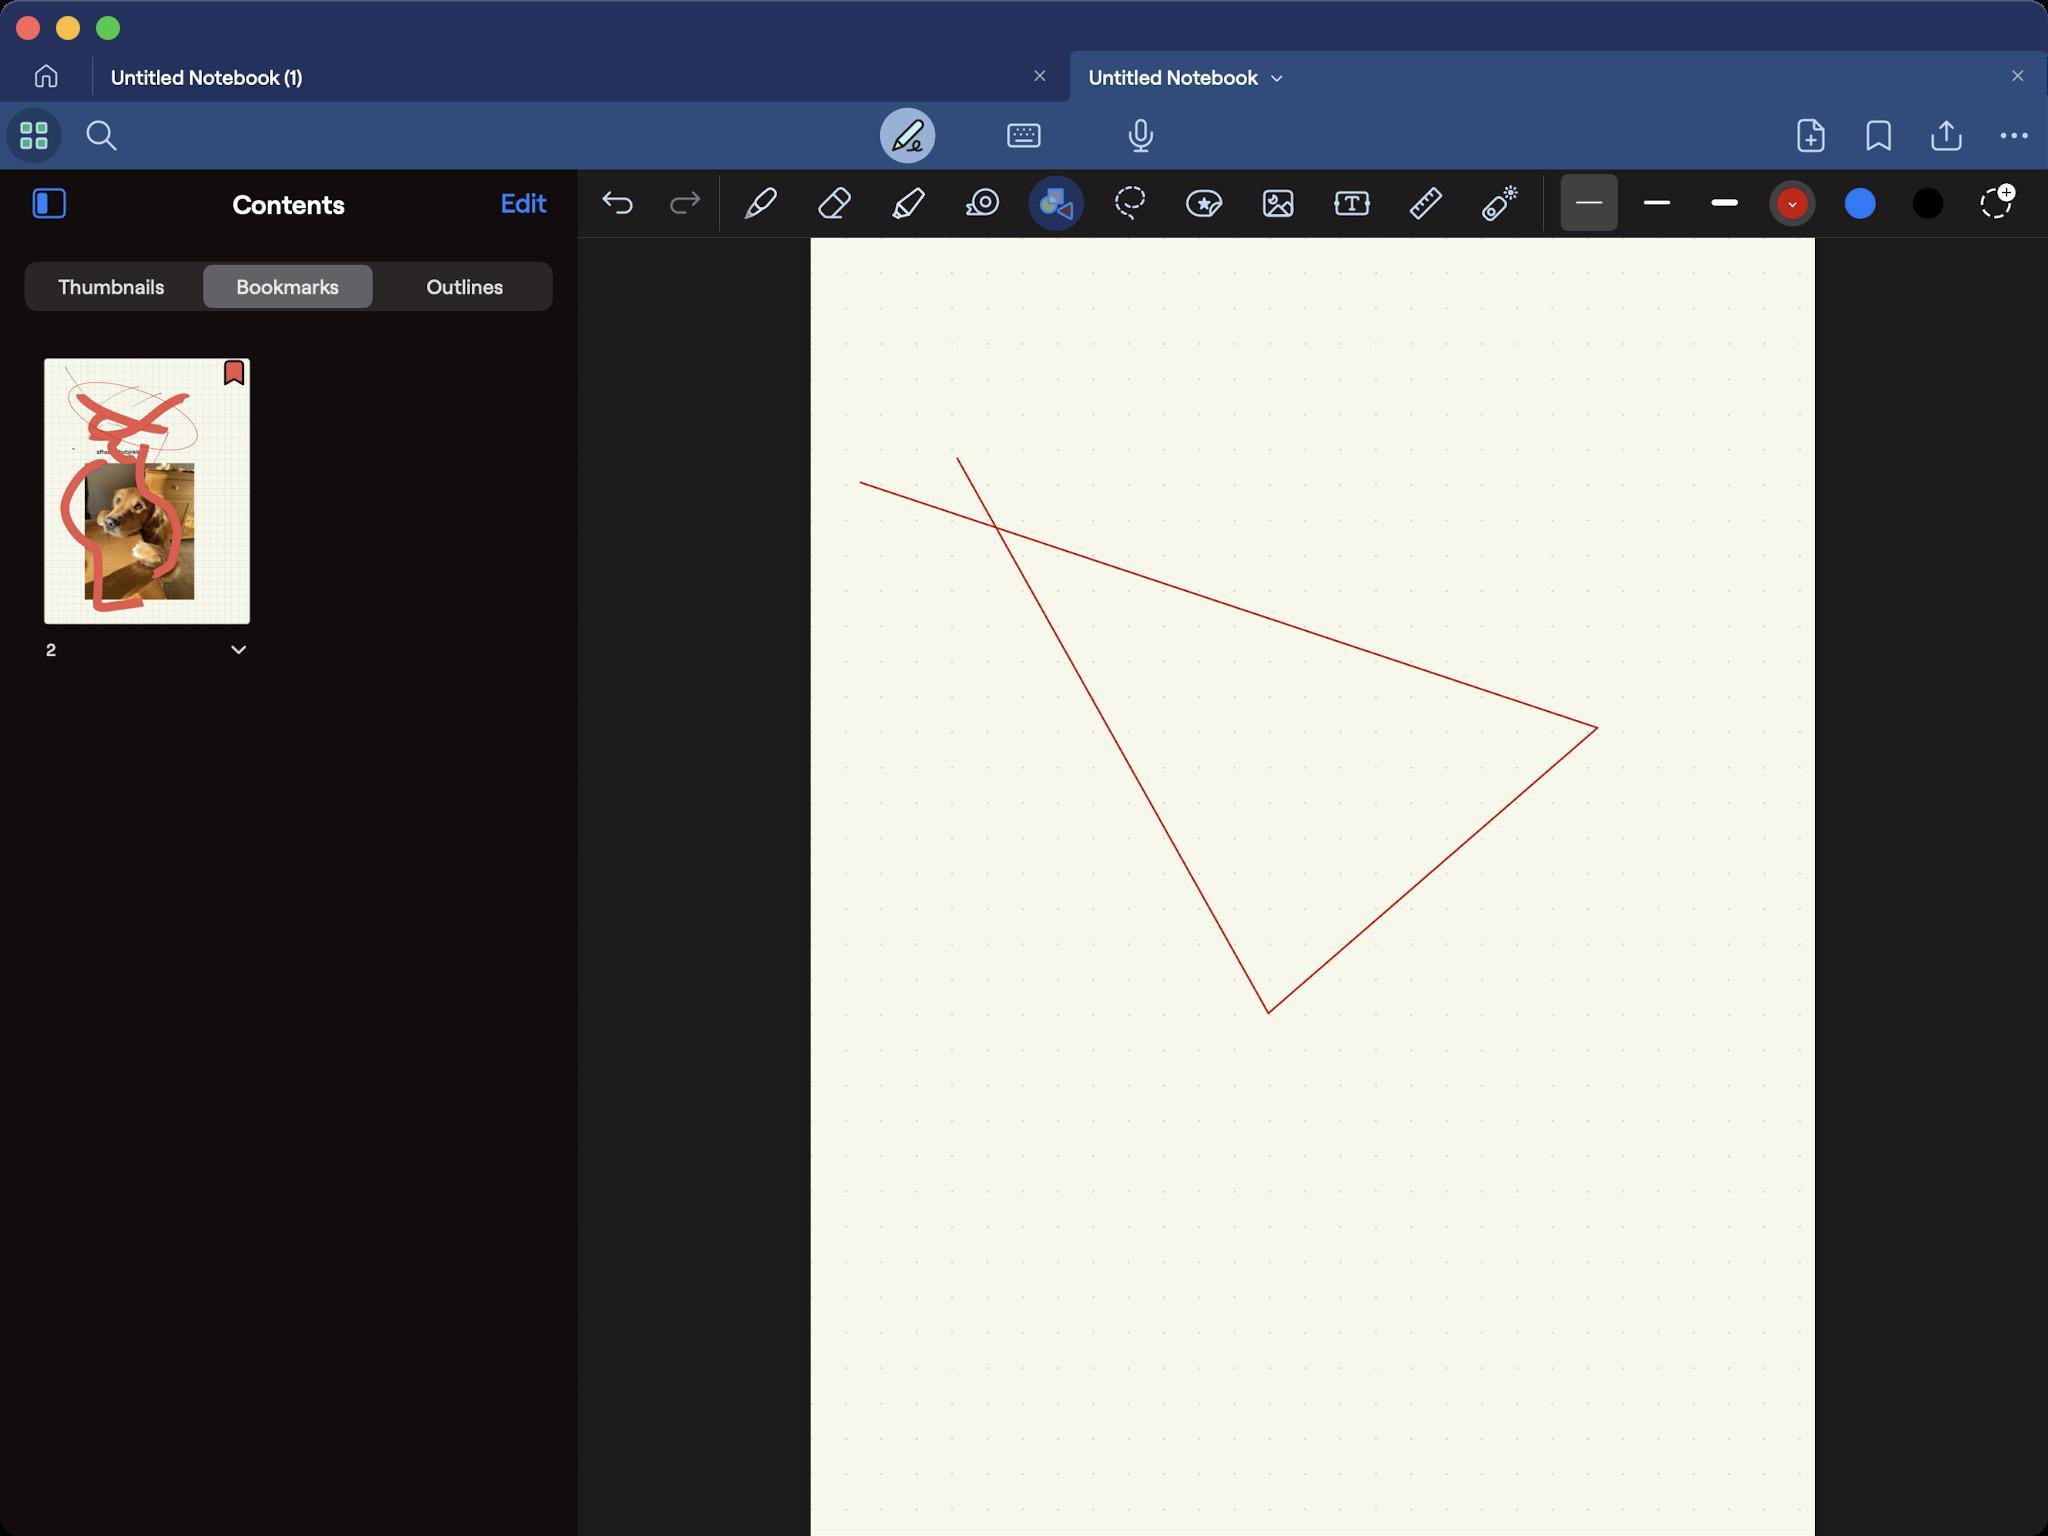
Accessibility tree:
{"name": "Untitled_Notebook", "role": "AXWindow", "description": null, "role_description": "standard window", "value": null, "position": "352.00;95.00", "size": "1024;768", "children": [{"name": null, "role": "AXGroup", "description": null, "role_description": "group", "value": null, "position": "0.00;0.00", "size": "1024;768", "children": [{"name": null, "role": "AXGroup", "description": null, "role_description": "group", "value": null, "position": "0.00;0.00", "size": "1024;28", "children": []}, {"name": null, "role": "AXGroup", "description": null, "role_description": "group", "value": null, "position": "0.00;0.00", "size": "1024;15", "children": []}, {"name": null, "role": "AXGroup", "description": null, "role_description": "group", "value": null, "position": "0.00;0.00", "size": "1024;768", "children": [{"name": null, "role": "AXButton", "description": "Home", "role_description": "button", "value": null, "position": "0.00;25.41", "size": "46;25", "children": []}, {"name": null, "role": "AXGroup", "description": null, "role_description": "collection", "value": null, "position": "46.20;25.41", "size": "978;25", "children": [{"name": null, "role": "AXStaticText", "description": "Tab Untitled Notebook (1)", "role_description": "text", "value": null, "position": "46.20;25.41", "size": "489;25", "children": []}, {"name": null, "role": "AXStaticText", "description": "Tab Untitled Notebook", "role_description": "text", "value": null, "position": "535.15;25.41", "size": "489;25", "children": []}]}, {"name": null, "role": "AXGroup", "description": "Toolbar", "role_description": "group", "value": null, "position": "0.00;50.82", "size": "1024;34", "children": [{"name": null, "role": "AXGroup", "description": null, "role_description": "group", "value": null, "position": "0.00;50.82", "size": "1024;34", "children": [{"name": null, "role": "AXButton", "description": "Study Navigator", "role_description": "button", "value": null, "position": "0.00;53.13", "size": "34;29", "children": []}, {"name": null, "role": "AXButton", "description": "Search", "role_description": "button", "value": null, "position": "33.88;53.13", "size": "34;29", "children": []}, {"name": null, "role": "AXButton", "description": "Read only", "role_description": "button", "value": null, "position": "436.59;53.13", "size": "34;29", "children": []}, {"name": null, "role": "AXButton", "description": "typing", "role_description": "button", "value": null, "position": "495.11;53.13", "size": "34;29", "children": []}, {"name": null, "role": "AXButton", "description": "Record", "role_description": "button", "value": null, "position": "553.63;53.13", "size": "34;29", "children": []}, {"name": null, "role": "AXButton", "description": "Add", "role_description": "button", "value": null, "position": "888.58;53.90", "size": "34;28", "children": []}, {"name": null, "role": "AXButton", "description": "Bookmark", "role_description": "button", "value": null, "position": "922.46;53.90", "size": "34;28", "children": []}, {"name": null, "role": "AXButton", "description": "Share", "role_description": "button", "value": null, "position": "956.34;53.90", "size": "34;28", "children": []}, {"name": null, "role": "AXButton", "description": "More", "role_description": "button", "value": null, "position": "990.22;53.90", "size": "34;28", "children": []}]}]}, {"name": null, "role": "AXGroup", "description": null, "role_description": "group", "value": null, "position": "0.00;84.70", "size": "289;684", "children": [{"name": null, "role": "AXGroup", "description": "Toolbar", "role_description": "group", "value": null, "position": "0.00;84.70", "size": "289;34", "children": [{"name": null, "role": "AXGroup", "description": null, "role_description": "group", "value": null, "position": "0.00;84.70", "size": "289;34", "children": [{"name": null, "role": "AXButton", "description": "sidebar", "role_description": "button", "value": null, "position": "0.00;84.70", "size": "38;34", "children": []}, {"name": null, "role": "AXStaticText", "description": "Contents", "role_description": "text", "value": null, "position": "116.27;93.94", "size": "56;16", "children": []}, {"name": null, "role": "AXButton", "description": "Edit", "role_description": "button", "value": null, "position": "244.09;84.70", "size": "45;34", "children": []}]}]}, {"name": null, "role": "AXTabGroup", "description": null, "role_description": "tab group", "value": null, "position": "12.32;130.90", "size": "264;25", "children": [{"name": null, "role": "AXRadioButton", "description": "Thumbnails", "role_description": "tab", "value": 0, "position": "12.32;130.90", "size": "87;25", "children": []}, {"name": null, "role": "AXRadioButton", "description": "Bookmarks", "role_description": "tab", "value": 1, "position": "100.10;130.90", "size": "88;25", "children": []}, {"name": null, "role": "AXRadioButton", "description": "Outlines", "role_description": "tab", "value": 0, "position": "188.65;130.90", "size": "88;25", "children": []}]}, {"name": null, "role": "AXGroup", "description": null, "role_description": "collection", "value": null, "position": "0.00;167.09", "size": "289;601", "children": [{"name": null, "role": "AXStaticText", "description": "Page 2, Favorited", "role_description": "text", "value": null, "position": "12.32;174.79", "size": "123;185", "children": []}]}]}, {"name": null, "role": "AXGroup", "description": null, "role_description": "group", "value": null, "position": "288.75;84.70", "size": "735;34", "children": [{"name": null, "role": "AXGroup", "description": null, "role_description": "group", "value": "undoRedoStackView", "position": "288.75;84.70", "size": "74;34", "children": [{"name": null, "role": "AXButton", "description": "tool undo", "role_description": "button", "value": null, "position": "291.83;84.70", "size": "34;34", "children": []}, {"name": null, "role": "AXButton", "description": "tool redo", "role_description": "button", "value": null, "position": "325.71;84.70", "size": "34;34", "children": []}]}, {"name": null, "role": "AXGroup", "description": null, "role_description": "group", "value": "toolsStackView", "position": "363.44;84.70", "size": "408;34", "children": [{"name": null, "role": "AXButton", "description": "tool fountainpen", "role_description": "button", "value": null, "position": "366.52;84.70", "size": "28;34", "children": []}, {"name": null, "role": "AXButton", "description": "tool segment eraser", "role_description": "button", "value": null, "position": "403.48;84.70", "size": "28;34", "children": []}, {"name": null, "role": "AXButton", "description": "tool highlighter", "role_description": "button", "value": null, "position": "440.44;84.70", "size": "28;34", "children": []}, {"name": null, "role": "AXButton", "description": "tool tape", "role_description": "button", "value": null, "position": "477.40;84.70", "size": "28;34", "children": []}, {"name": null, "role": "AXButton", "description": "tool shapes", "role_description": "button", "value": null, "position": "514.36;84.70", "size": "28;34", "children": []}, {"name": null, "role": "AXButton", "description": "tool lasso", "role_description": "button", "value": null, "position": "551.32;84.70", "size": "28;34", "children": []}, {"name": null, "role": "AXButton", "description": "tool elements", "role_description": "button", "value": null, "position": "588.28;84.70", "size": "28;34", "children": []}, {"name": null, "role": "AXButton", "description": "tool image", "role_description": "button", "value": null, "position": "625.24;84.70", "size": "28;34", "children": []}, {"name": null, "role": "AXButton", "description": "tool texttool", "role_description": "button", "value": null, "position": "662.20;84.70", "size": "28;34", "children": []}, {"name": null, "role": "AXButton", "description": "tool ruler", "role_description": "button", "value": null, "position": "699.16;84.70", "size": "28;34", "children": []}, {"name": null, "role": "AXButton", "description": "tool laser", "role_description": "button", "value": null, "position": "736.12;84.70", "size": "28;34", "children": []}, {"name": null, "role": "AXButton", "description": "tool timer", "role_description": "button", "value": null, "position": "773.08;84.70", "size": "28;34", "children": []}]}, {"name": null, "role": "AXGroup", "description": null, "role_description": "group", "value": "penSizeAndColorStackView", "position": "771.54;84.70", "size": "253;34", "children": [{"name": null, "role": "AXGroup", "description": null, "role_description": "collection", "value": null, "position": "777.70;84.70", "size": "246;34", "children": [{"name": null, "role": "AXGroup", "description": null, "role_description": "group", "value": null, "position": "780.78;87.78", "size": "28;28", "children": [{"name": null, "role": "AXButton", "description": "Thickness picker 1", "role_description": "button", "value": "0.3 mm", "position": "780.01;81.62", "size": "29;39", "children": []}]}, {"name": null, "role": "AXGroup", "description": null, "role_description": "group", "value": null, "position": "814.66;87.78", "size": "28;28", "children": [{"name": null, "role": "AXButton", "description": "Thickness picker 2", "role_description": "button", "value": "0.9 mm", "position": "813.89;81.62", "size": "29;39", "children": []}]}, {"name": null, "role": "AXGroup", "description": null, "role_description": "group", "value": null, "position": "848.54;87.78", "size": "28;28", "children": [{"name": null, "role": "AXButton", "description": "Thickness picker 3", "role_description": "button", "value": "1.5 mm", "position": "847.77;81.62", "size": "29;39", "children": []}]}, {"name": null, "role": "AXGroup", "description": null, "role_description": "group", "value": null, "position": "882.42;87.78", "size": "28;28", "children": [{"name": null, "role": "AXButton", "description": "Color picker 1", "role_description": "button", "value": "Red 82% Green 0% Blue 0%", "position": "882.42;87.78", "size": "28;28", "children": []}]}, {"name": null, "role": "AXGroup", "description": null, "role_description": "group", "value": null, "position": "916.30;87.78", "size": "28;28", "children": [{"name": null, "role": "AXButton", "description": "Color picker 2", "role_description": "button", "value": "Red 0% Green 48% Blue 100%", "position": "916.30;87.78", "size": "28;28", "children": []}]}, {"name": null, "role": "AXGroup", "description": null, "role_description": "group", "value": null, "position": "950.18;87.78", "size": "28;28", "children": [{"name": null, "role": "AXButton", "description": "Color picker 3", "role_description": "button", "value": "Red 0% Green 0% Blue 0%", "position": "950.18;87.78", "size": "28;28", "children": []}]}, {"name": null, "role": "AXGroup", "description": null, "role_description": "group", "value": null, "position": "984.06;87.78", "size": "28;28", "children": [{"name": null, "role": "AXButton", "description": "Add new color", "role_description": "button", "value": "Add new color", "position": "984.06;87.78", "size": "28;28", "children": []}]}]}]}]}, {"name": null, "role": "AXStaticText", "description": "Document Content Area", "role_description": "text", "value": null, "position": "288.75;118.97", "size": "735;649", "children": []}]}]}, {"name": null, "role": "AXButton", "description": null, "role_description": "close button", "value": null, "position": "7.00;6.00", "size": "14;16", "children": []}, {"name": null, "role": "AXButton", "description": null, "role_description": "full screen button", "value": null, "position": "47.00;6.00", "size": "14;16", "children": [{"name": null, "role": "AXGroup", "description": null, "role_description": "group", "value": null, "position": "47.00;6.00", "size": "14;16", "children": [{"name": null, "role": "AXGroup", "description": null, "role_description": "group", "value": null, "position": "47.00;6.00", "size": "14;16", "children": []}]}]}, {"name": null, "role": "AXButton", "description": null, "role_description": "minimize button", "value": null, "position": "27.00;6.00", "size": "14;16", "children": []}]}